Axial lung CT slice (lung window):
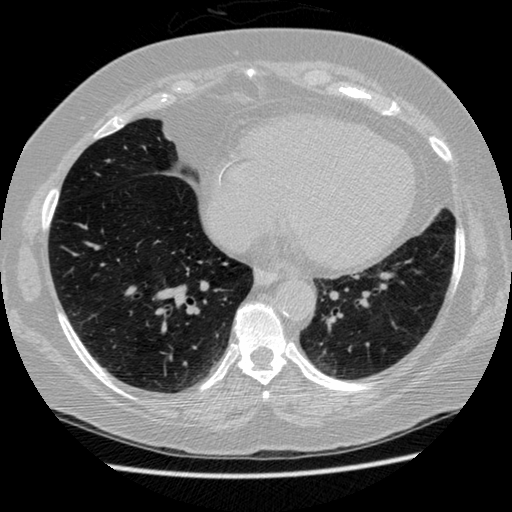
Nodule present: no